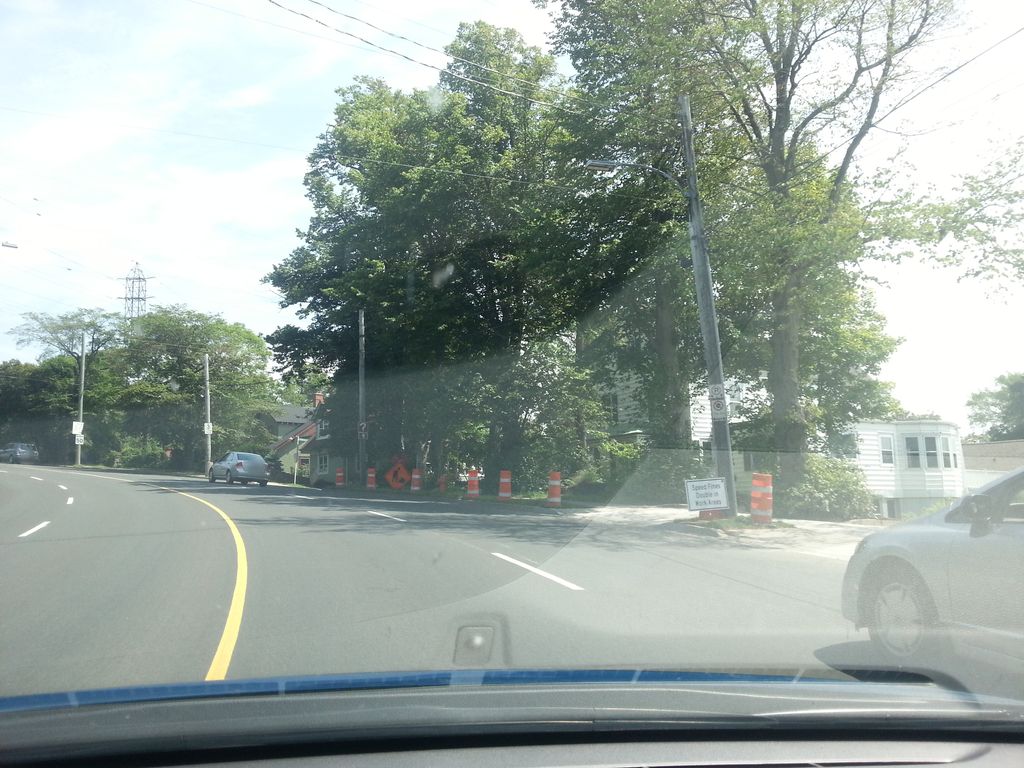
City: halifax